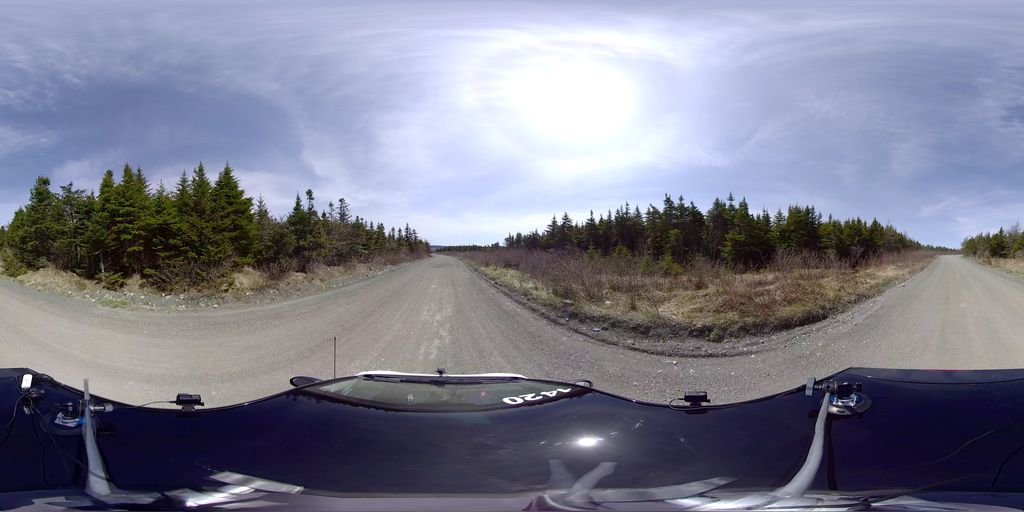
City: st_johns